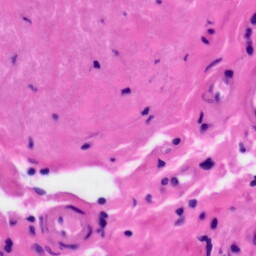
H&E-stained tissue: Tonsil